Interaction volume radius: 5 \u00c5
Interaction volume height: 20 \u00c5
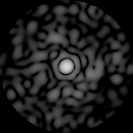
Disorder parameter: 0.8561